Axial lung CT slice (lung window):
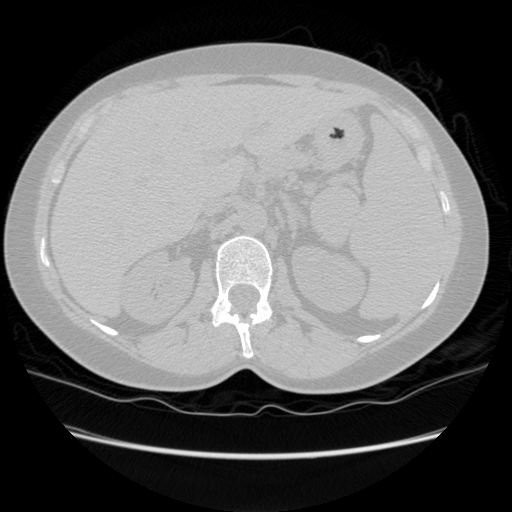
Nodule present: no